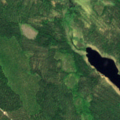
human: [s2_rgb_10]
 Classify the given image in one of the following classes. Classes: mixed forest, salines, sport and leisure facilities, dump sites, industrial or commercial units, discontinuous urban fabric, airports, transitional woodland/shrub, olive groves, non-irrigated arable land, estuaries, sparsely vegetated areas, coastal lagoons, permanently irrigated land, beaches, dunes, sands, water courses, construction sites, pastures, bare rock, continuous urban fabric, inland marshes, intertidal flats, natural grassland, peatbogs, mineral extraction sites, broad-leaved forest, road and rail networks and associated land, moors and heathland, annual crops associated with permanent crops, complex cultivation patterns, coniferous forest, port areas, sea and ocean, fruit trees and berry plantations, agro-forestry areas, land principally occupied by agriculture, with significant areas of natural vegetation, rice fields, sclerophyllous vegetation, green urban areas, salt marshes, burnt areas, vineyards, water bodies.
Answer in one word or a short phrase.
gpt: coniferous forest, transitional woodland/shrub